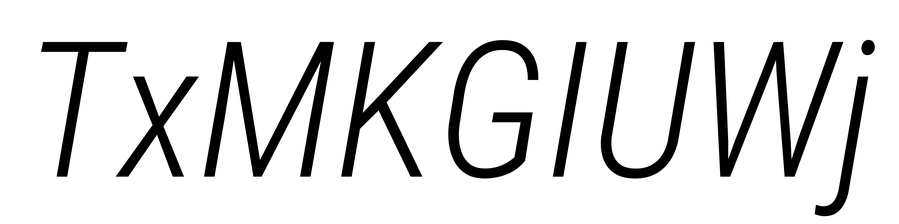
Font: Roboto-Italic_Condensed_Light_Italic